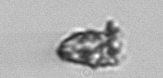
Label: Tintinnopsis